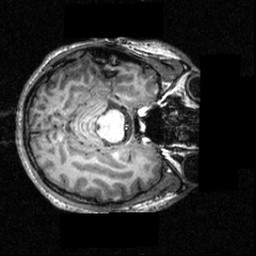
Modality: T1w
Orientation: axial
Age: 19
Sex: male
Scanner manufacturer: siemens
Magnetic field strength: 3.951 T
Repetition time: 1.5 s
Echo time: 0.00335 s